Interaction volume radius: 5 \u00c5
Interaction volume height: 10 \u00c5
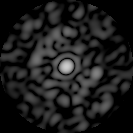
Disorder parameter: 0.8877